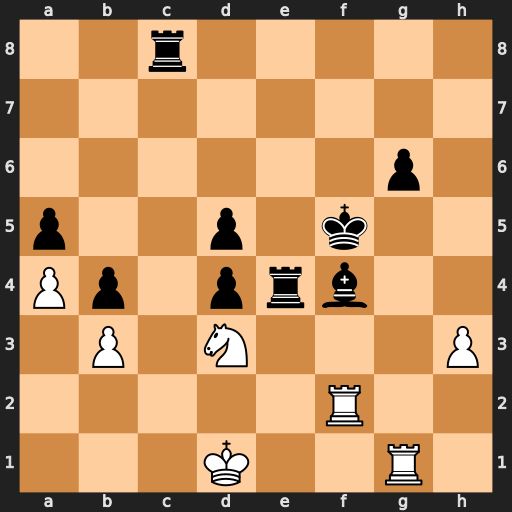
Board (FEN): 2r5/8/6p1/p2p1k2/Pp1prb2/1P1N3P/5R2/3K2R1
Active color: w
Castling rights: -
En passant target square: -
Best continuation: h4 Rh8 Rg5+